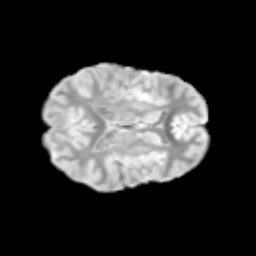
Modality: T2w
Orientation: axial
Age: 12
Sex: female
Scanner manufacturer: siemens
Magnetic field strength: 3 T
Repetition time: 3.8 s
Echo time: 0.07 s